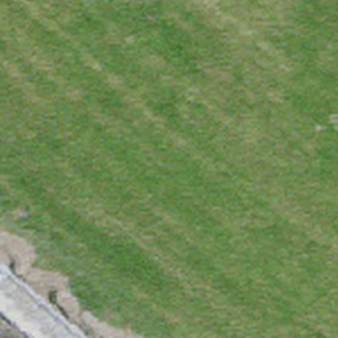
Label: other